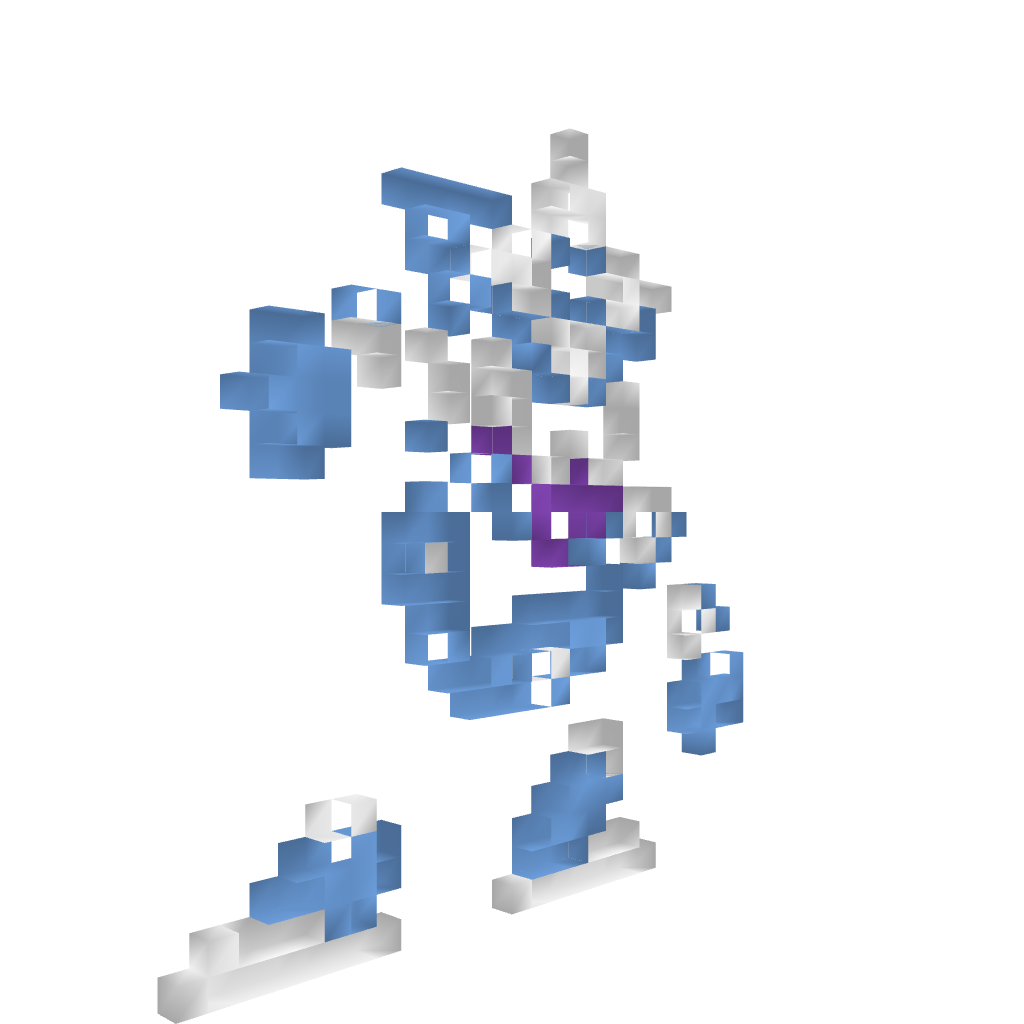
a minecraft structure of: Shadowman (ErnieCIII) bad low quality